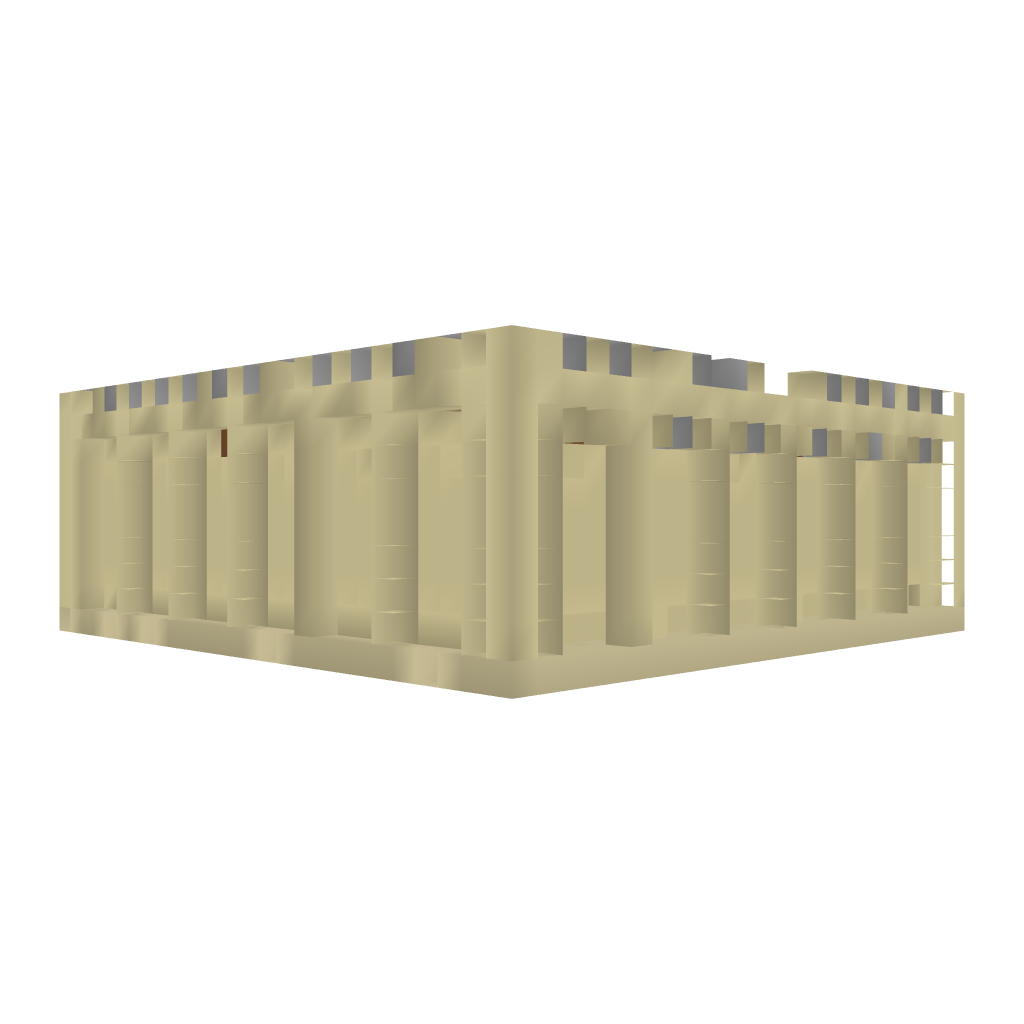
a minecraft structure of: Desert city canton